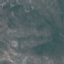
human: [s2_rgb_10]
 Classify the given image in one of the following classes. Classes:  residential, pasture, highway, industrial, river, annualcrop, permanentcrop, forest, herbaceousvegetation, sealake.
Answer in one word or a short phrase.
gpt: HerbaceousVegetation